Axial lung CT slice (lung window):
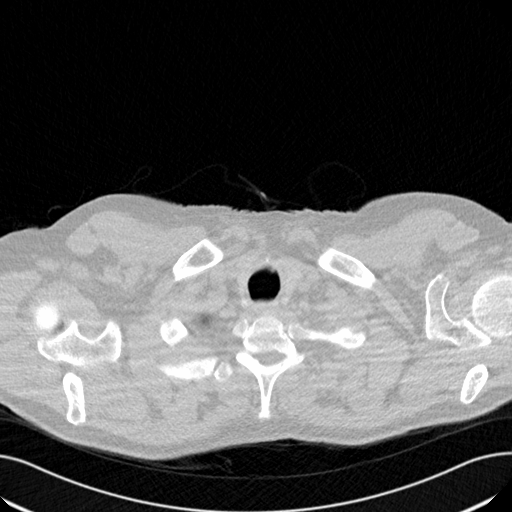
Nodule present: no